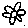
Label: flower